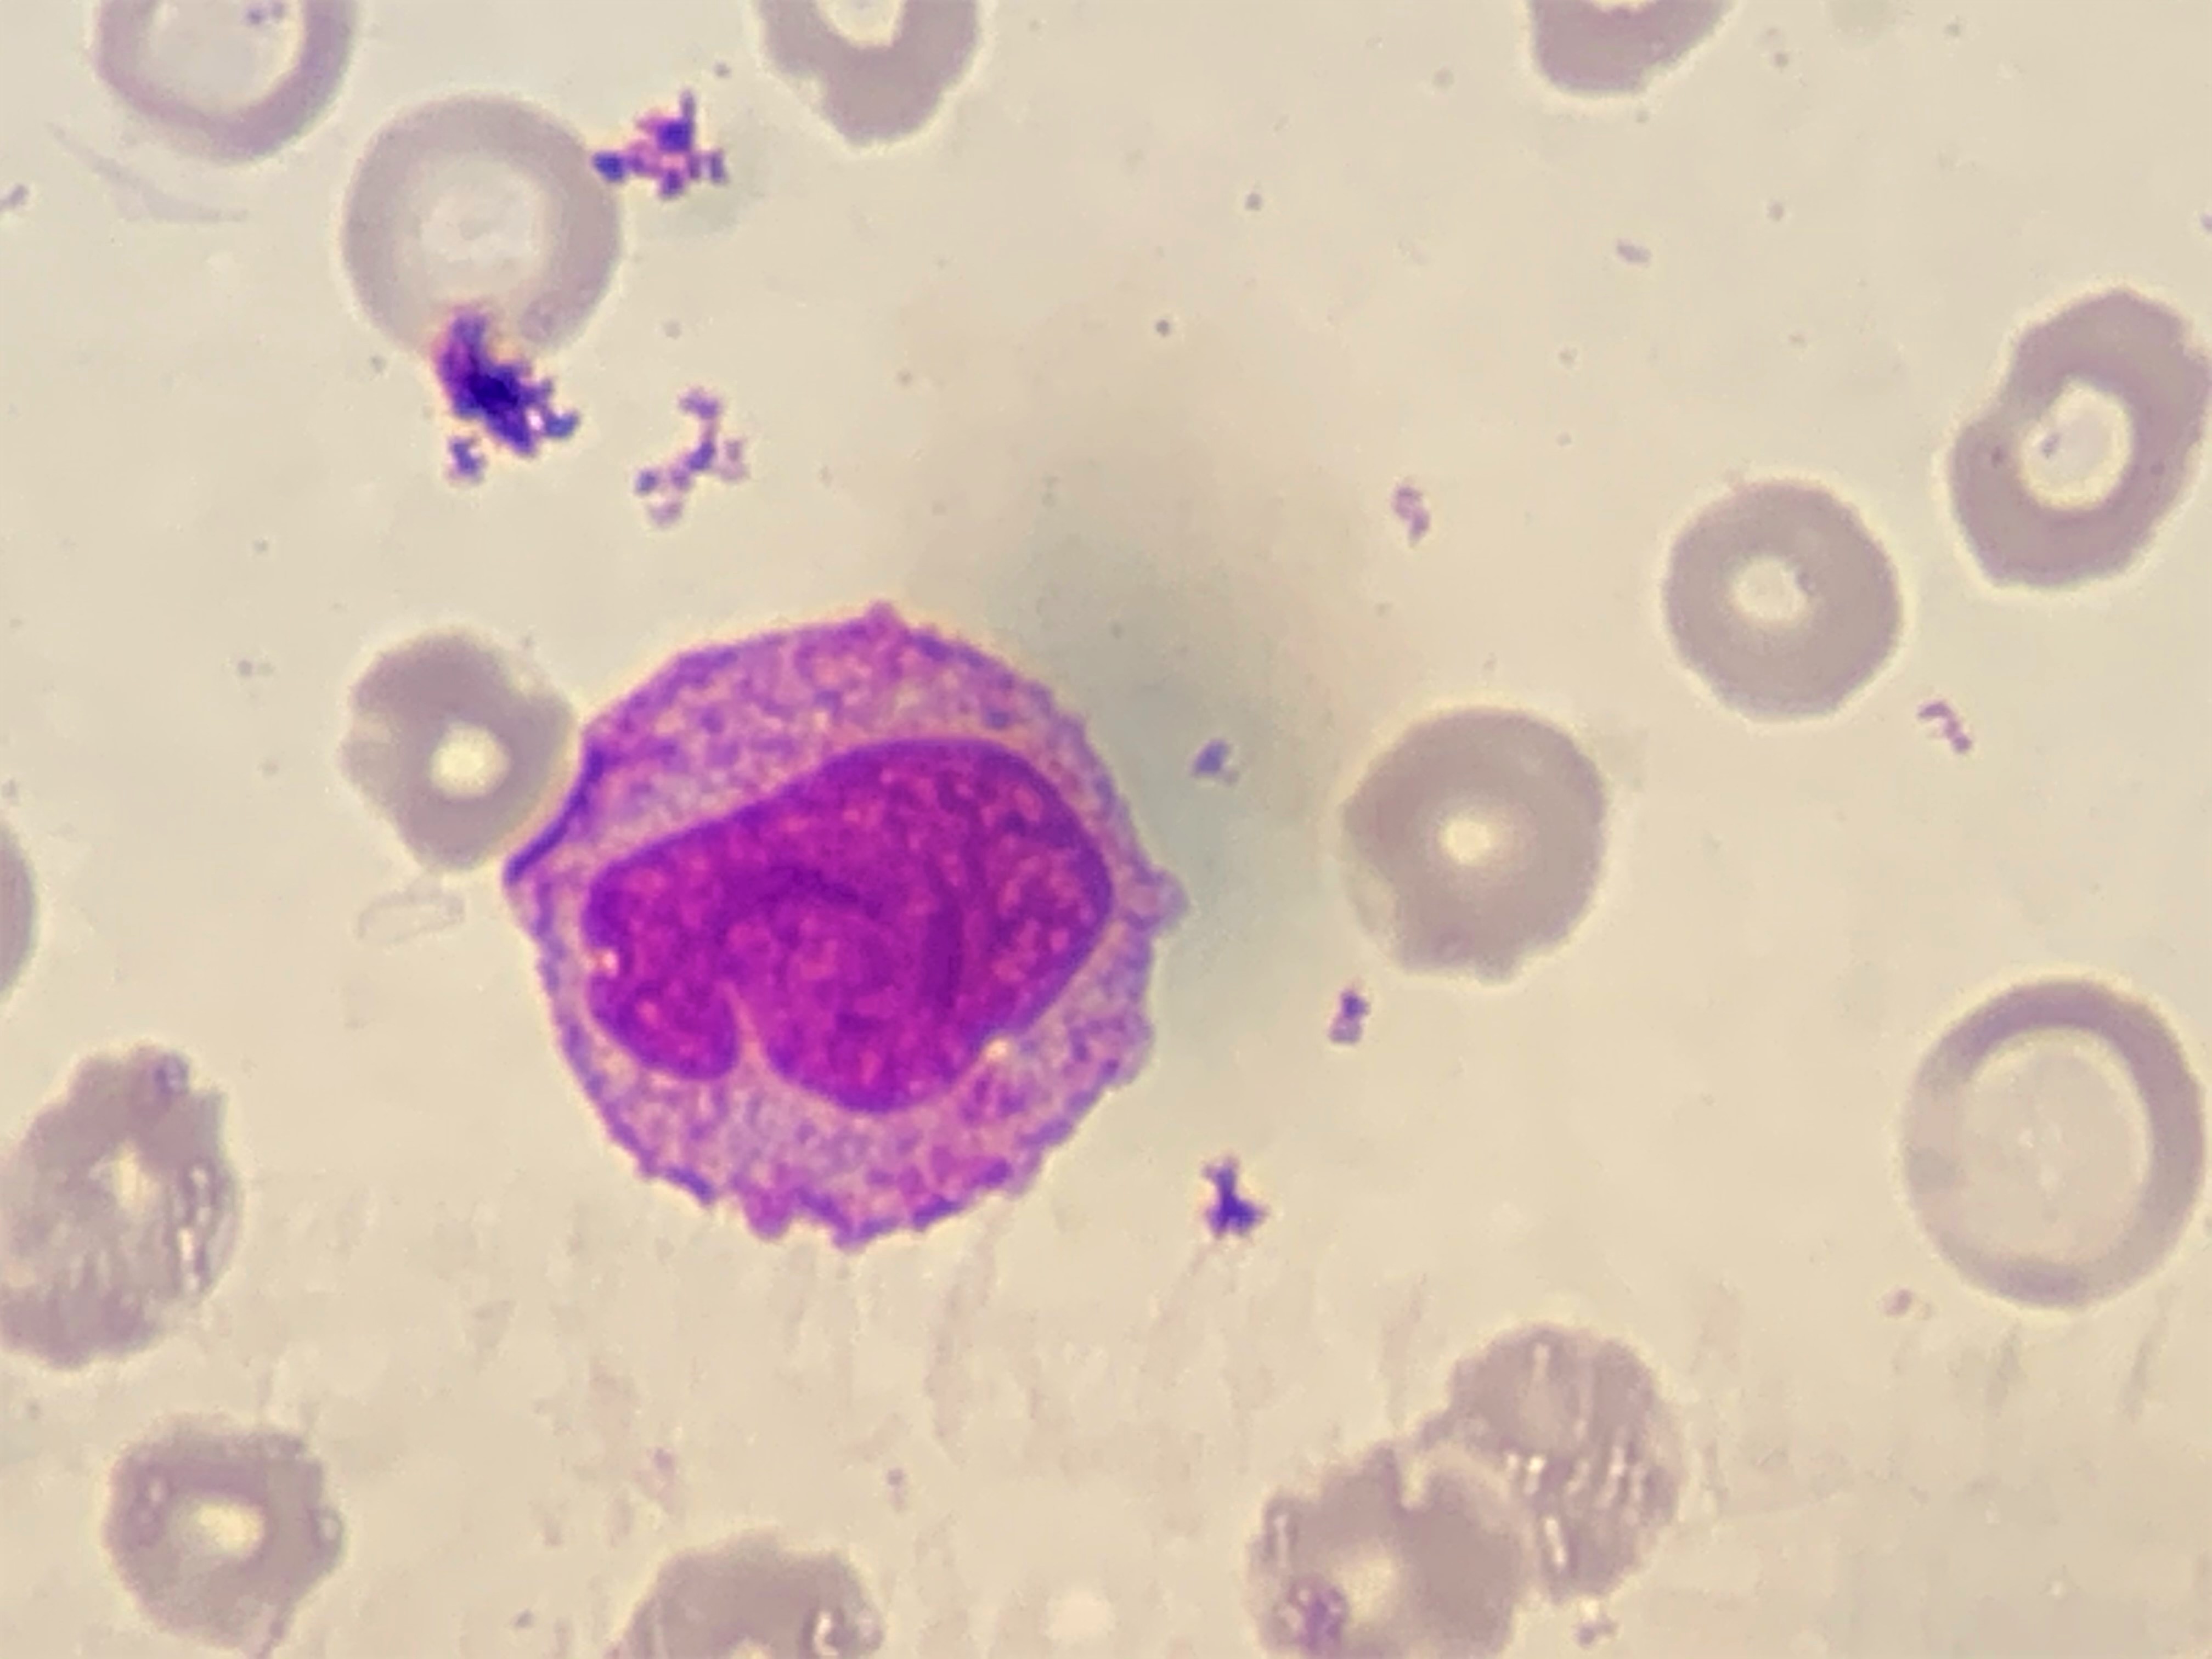
Cell type: MONOCYTES